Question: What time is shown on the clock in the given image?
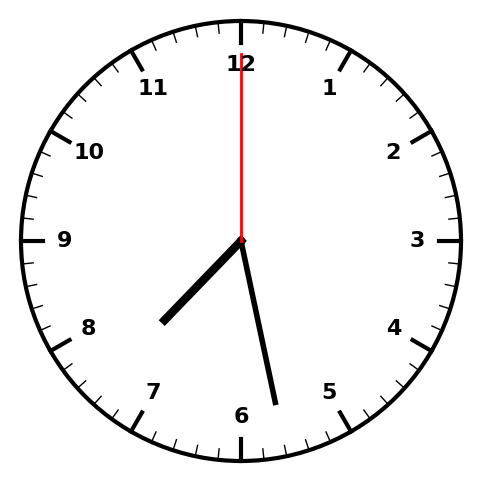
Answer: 07:28:00